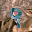
Label: 9